Question: I have a simple serie plotted on a XY Line Chart as below
'''
public class SimpleXYLineChart extends Application {
@Override
public void start(Stage stage) {
stage.setTitle("Line plot");
final CategoryAxis xAxis = new CategoryAxis();
final NumberAxis yAxis = new NumberAxis(1, 22, 0.5);
yAxis.setTickLabelFormatter(new NumberAxis.DefaultFormatter(yAxis){
@Override
public String toString(Number object){
return String.format("%7.2f", object);
}
});
final LineChart<String, Number>lineChart = new LineChart<String, Number>(xAxis, yAxis);
lineChart.setCreateSymbols(false);
lineChart.setAlternativeRowFillVisible(false);
lineChart.setLegendVisible(false);
lineChart.setTitle("LineChart");
XYChart.Series series1 = new XYChart.Series();
series1.getData().add(new XYChart.Data("Jan", 1));
series1.getData().add(new XYChart.Data("Feb", 1.5));
series1.getData().add(new XYChart.Data("Mar", 2));
series1.getData().add(new XYChart.Data("Apr", 2.5));
series1.getData().add(new XYChart.Data("May", 3));
series1.getData().add(new XYChart.Data("Jun", 4));
series1.getData().add(new XYChart.Data("Jul", 6));
series1.getData().add(new XYChart.Data("Aug", 9));
series1.getData().add(new XYChart.Data("Sep", 12));
series1.getData().add(new XYChart.Data("Oct", 15));
series1.getData().add(new XYChart.Data("Nov", 20));
series1.getData().add(new XYChart.Data("Dec", 22));
lineChart.getData().addAll(series1);
Scene scene = new Scene(new Group(), 800, 600);
final VBox vbox = new VBox();
final HBox hbox = new HBox();
final Button remove = new Button("Remove Series");
remove.setOnAction(new EventHandler<ActionEvent>() {
@Override public void handle(ActionEvent e) {
if (!lineChart.getData().isEmpty()){
System.out.println("Remove Series");
lineChart.getData().remove((lineChart.getData().size()-1),0);
}
}
});
hbox.setSpacing(10);
hbox.getChildren().addAll(remove);
vbox.getChildren().addAll(lineChart, hbox);
hbox.setPadding(new Insets(10, 10, 10, 50));
((Group)scene.getRoot()).getChildren().add(vbox);
stage.setScene(scene);
stage.show();
}
public static void main(String[] args) {
launch(args);
}
'''
}
I would like to remove the line plotted (by clicking on a button or by flagging a checkBox) and have the empty scene as below

I do not know how to remove the Line once plotted, haven't found any .remove() or .delete() methods.
How to accomplish this?
Thanks
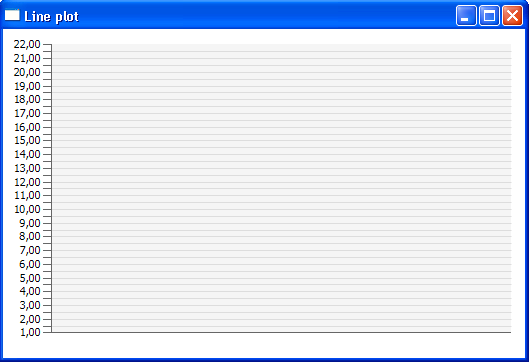
Answer: The problem is now solved, it seems it is a bug of JavaFX.
I have solved by adding
lineChart.setAnimated(false); and it all works fine. In JIRA Kenai it has been proposed as bug by commenting lineChart.setCreateSymbols(false);
This also works but I think it is not the right answer, I can use .setCreateSymbols(false) or (true) having setted setAnimated(false);